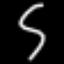
Label: squiggle